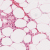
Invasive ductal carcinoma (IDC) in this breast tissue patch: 0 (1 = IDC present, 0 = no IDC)